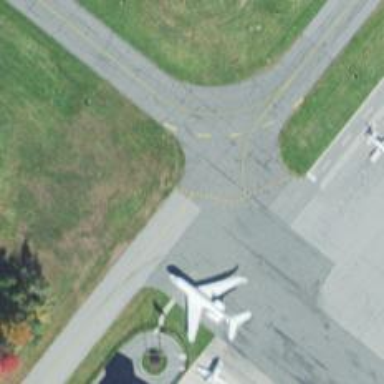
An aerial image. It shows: View of taxiway at the airport.